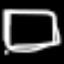
Label: square